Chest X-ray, PA view. Patient: 80 years old, sex F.
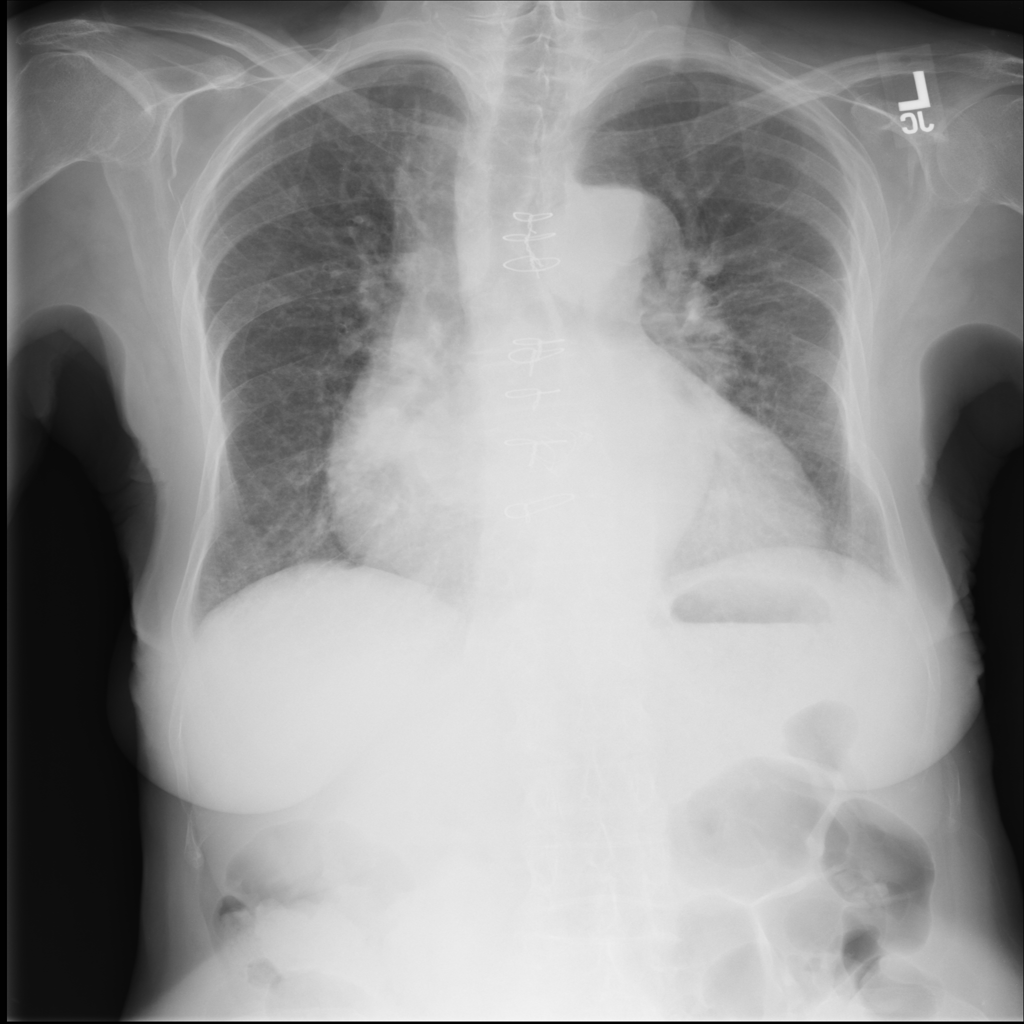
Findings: No Finding